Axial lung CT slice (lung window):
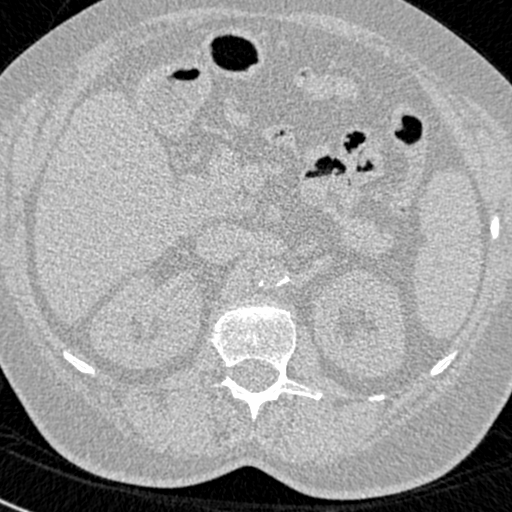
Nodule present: no